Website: lowes
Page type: address-validator
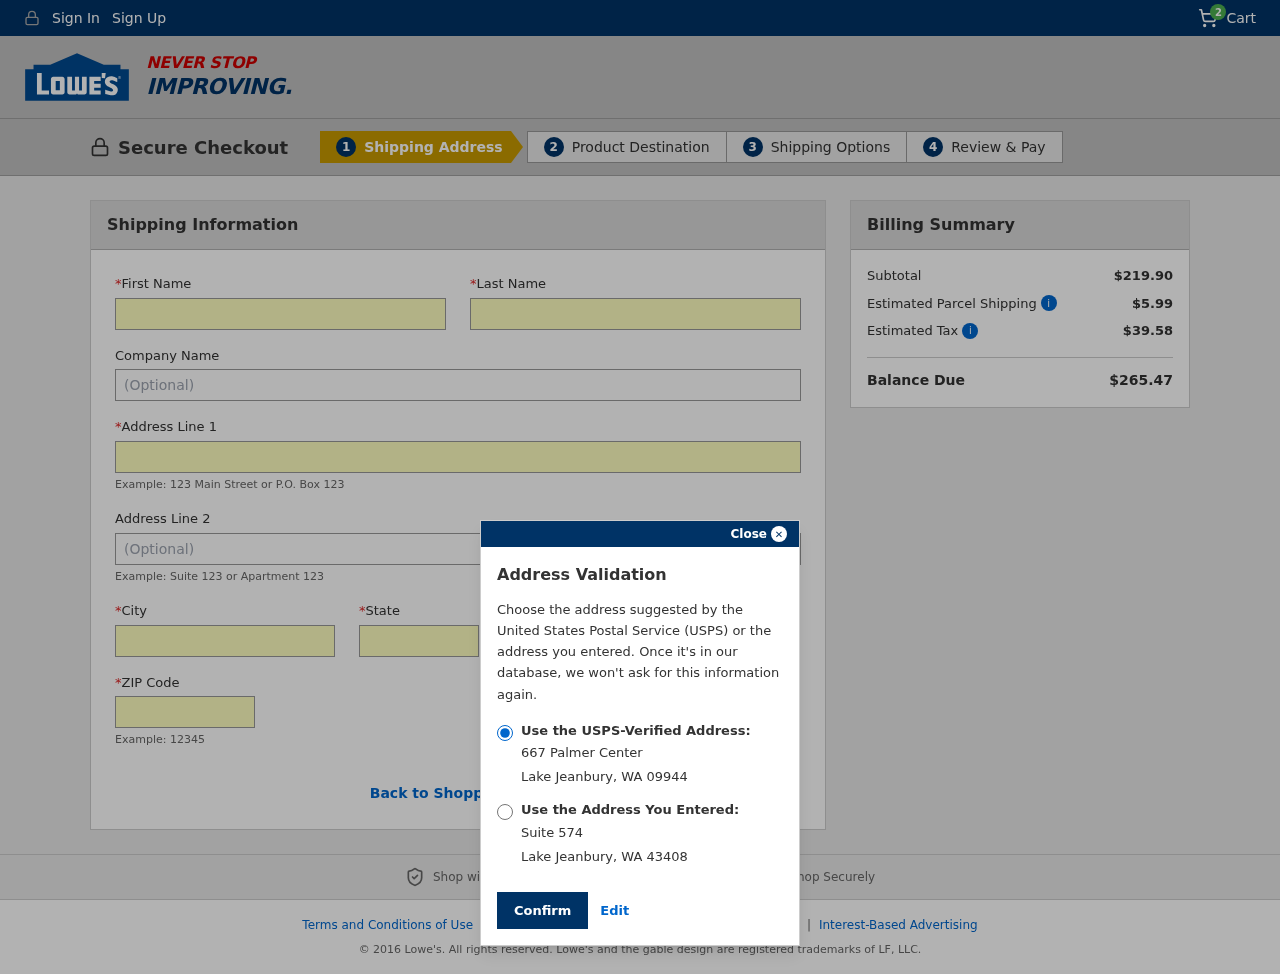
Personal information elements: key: PII_CITY
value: Lake Jeanbury
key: PII_FIRSTNAME
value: Christian
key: PII_LASTNAME
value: Ferguson
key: PII_POSTCODE
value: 09944
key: PII_POSTCODE2
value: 43408
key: PII_STATE
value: Washington
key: PII_STATE_ABBR
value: WA
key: PII_STREET
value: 667 Palmer Center
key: PII_STREET2
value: Suite 574
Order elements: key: ORDER_NUM_ITEMS
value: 2
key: ORDER_SUBTOTAL
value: $219.90
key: ORDER_SHIPPING_COST
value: $5.99
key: ORDER_TAX
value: $39.58
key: ORDER_TOTAL
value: $265.47